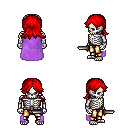
a pixel art fantasy rpg character, male body template, skeleton, lavender cape, gold greaves, red loose hair, dagger, four views (front, back, left, right), 2x2 character sprite sheet, small pixel art, hard edges, no anti-aliasing